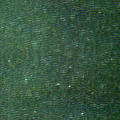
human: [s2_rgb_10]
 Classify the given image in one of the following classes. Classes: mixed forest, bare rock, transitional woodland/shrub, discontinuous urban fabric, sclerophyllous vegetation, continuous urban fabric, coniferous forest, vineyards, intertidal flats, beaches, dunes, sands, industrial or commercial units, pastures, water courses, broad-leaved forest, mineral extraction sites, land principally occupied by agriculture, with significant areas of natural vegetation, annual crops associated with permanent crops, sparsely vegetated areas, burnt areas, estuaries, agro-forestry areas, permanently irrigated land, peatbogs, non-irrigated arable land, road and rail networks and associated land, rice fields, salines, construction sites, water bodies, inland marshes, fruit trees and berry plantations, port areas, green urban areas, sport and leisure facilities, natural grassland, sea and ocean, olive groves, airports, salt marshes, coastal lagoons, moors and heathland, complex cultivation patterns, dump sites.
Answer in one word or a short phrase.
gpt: sea and ocean